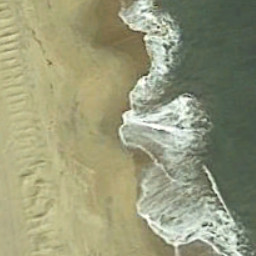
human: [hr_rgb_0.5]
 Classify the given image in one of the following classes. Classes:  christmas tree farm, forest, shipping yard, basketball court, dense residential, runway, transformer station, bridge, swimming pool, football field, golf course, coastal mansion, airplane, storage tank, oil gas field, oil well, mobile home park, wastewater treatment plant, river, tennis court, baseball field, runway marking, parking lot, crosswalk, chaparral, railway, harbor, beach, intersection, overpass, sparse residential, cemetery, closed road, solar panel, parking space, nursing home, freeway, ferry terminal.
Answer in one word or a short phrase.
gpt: beach